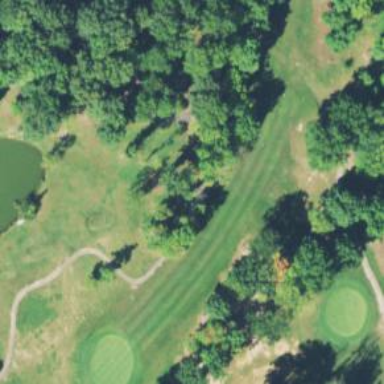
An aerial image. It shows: Golf hole.